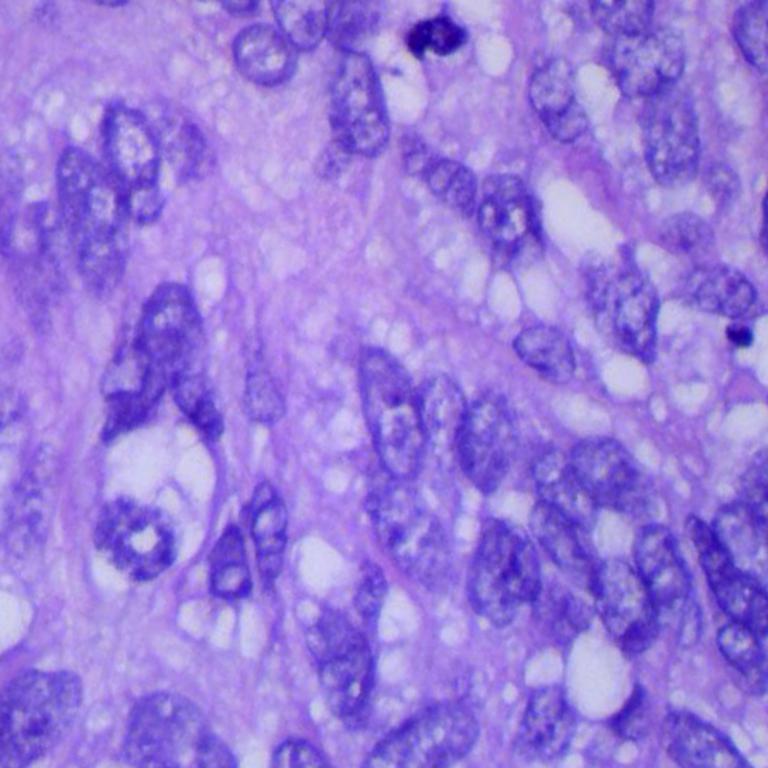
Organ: lung
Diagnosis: squamous carcinomas